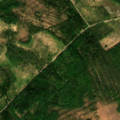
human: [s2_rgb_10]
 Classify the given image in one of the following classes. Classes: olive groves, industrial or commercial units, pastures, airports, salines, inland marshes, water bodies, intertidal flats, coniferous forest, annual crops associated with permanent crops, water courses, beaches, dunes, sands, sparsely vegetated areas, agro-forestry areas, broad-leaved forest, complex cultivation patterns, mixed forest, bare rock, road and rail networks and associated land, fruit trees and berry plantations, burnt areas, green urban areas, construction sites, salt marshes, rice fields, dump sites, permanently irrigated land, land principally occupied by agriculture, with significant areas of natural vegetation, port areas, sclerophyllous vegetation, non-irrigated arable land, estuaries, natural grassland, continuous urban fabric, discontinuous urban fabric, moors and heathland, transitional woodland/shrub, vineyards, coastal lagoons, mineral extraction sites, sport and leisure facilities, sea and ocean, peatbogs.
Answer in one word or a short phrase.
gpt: mixed forest, transitional woodland/shrub